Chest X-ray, AP view. Patient: 57 years old, sex M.
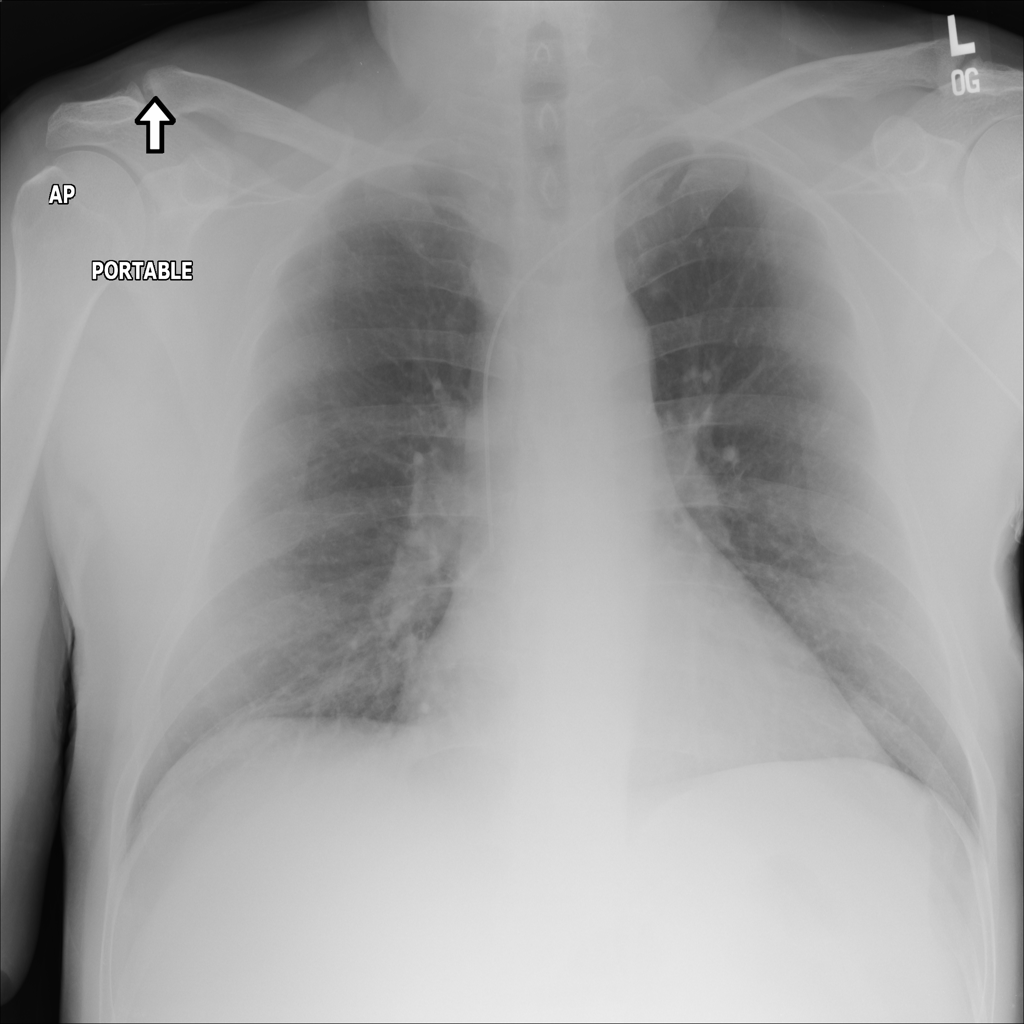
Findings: No Finding